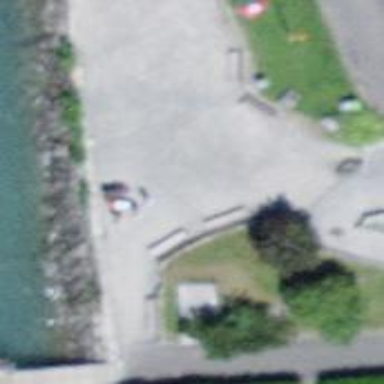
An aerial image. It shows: Bench for seating.